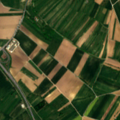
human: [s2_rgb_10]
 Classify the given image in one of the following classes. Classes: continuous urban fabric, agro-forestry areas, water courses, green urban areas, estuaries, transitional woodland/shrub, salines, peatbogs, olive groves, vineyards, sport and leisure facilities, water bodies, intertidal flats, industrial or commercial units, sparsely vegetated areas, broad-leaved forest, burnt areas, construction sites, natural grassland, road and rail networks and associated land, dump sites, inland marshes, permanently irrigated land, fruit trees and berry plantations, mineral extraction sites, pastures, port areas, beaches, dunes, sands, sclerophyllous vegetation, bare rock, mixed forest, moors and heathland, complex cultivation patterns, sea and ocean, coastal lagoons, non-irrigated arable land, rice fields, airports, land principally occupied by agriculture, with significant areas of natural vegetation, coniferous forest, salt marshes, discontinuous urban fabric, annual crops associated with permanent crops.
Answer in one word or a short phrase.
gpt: discontinuous urban fabric, non-irrigated arable land, complex cultivation patterns